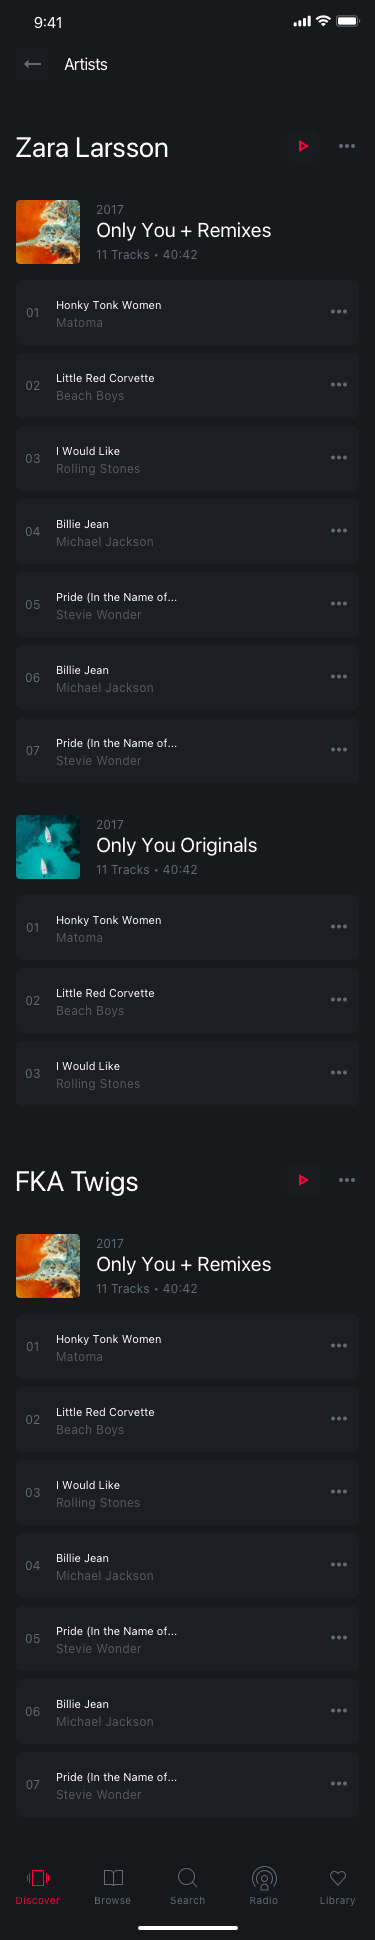
Text in this UI design:
FKA Twigs
2017
11 Tracks • 40:42
Only You + Remixes
2017
11 Tracks • 40:42
Only You Originals
2017
11 Tracks • 40:42
Only You + Remixes
Zara Larsson